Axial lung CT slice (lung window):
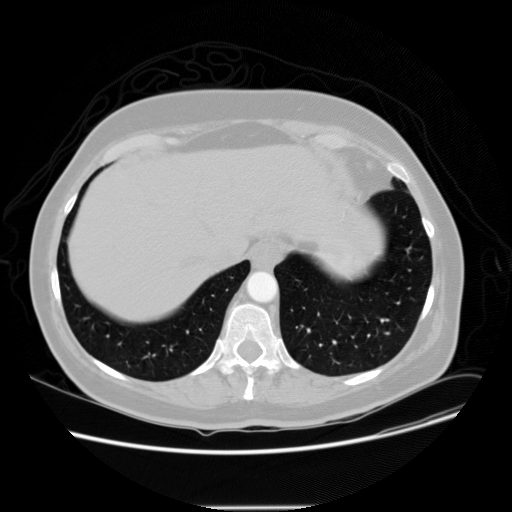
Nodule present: no